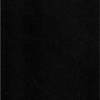
Label: dusty